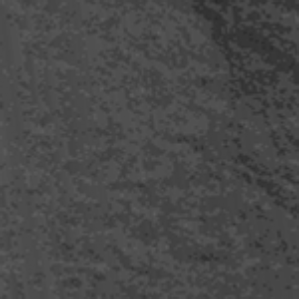
Label: frost